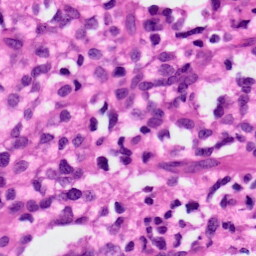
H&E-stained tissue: Ovarian